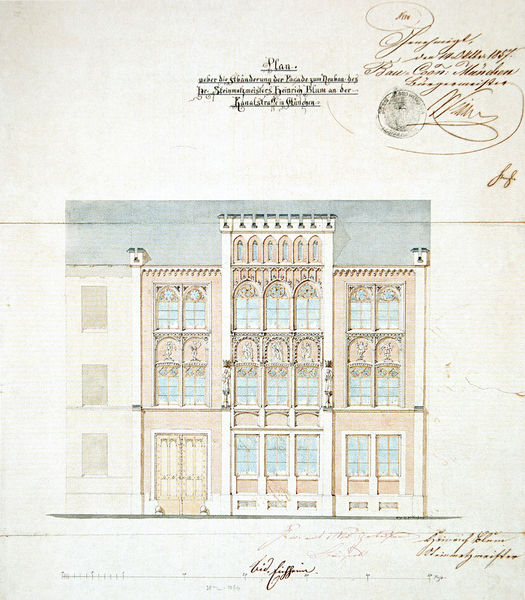
Titel: Wohnhaus Blum, Stollbergstraße 18 in München, Aufriss der Westfassade
Künstler: R. Bleibenhaus
Institution: Privatbesitz
Schlagwörter: blau, weiß, braun, fenster, glas, holz, pastell, schmuck, skizze, säule, säulen, tür, zeichnung, dach, gebäude, haus, beige, architektur, signatur, gitter, boden, drei, front, frontal, gotik, renaissance, rokoko, rosa, skulptur, statue, hellblau, relief, schrift, papier, ansicht, bogen, fassade, giebel, farbe, linien, backstein, türe, inschrift, verzierung, kante, eingang, erker, loggia, unterschrift, rechteck, münchen, palast, stockwerk, linie, gauben, scheibe, seite, text, buchstaben, bleistift, stempel, entwurf, vorderseite, fries, wappen, villa, statuen, gitterfenster, historismus, etagen, plan, siegel, reliefs, stockwerke, knick, handschrift, beschreibung, fesnter, holztür, aufriss, bauplan, architekt, zweistöckig, trakt, stadthaus, maximilianstraße, neogotik, aufris, vierstöckig, baugenehmigung, dreigeschoß, gebehmigung, genehmigung, mehrstöckig, skluptur, fensterose, el, risalut